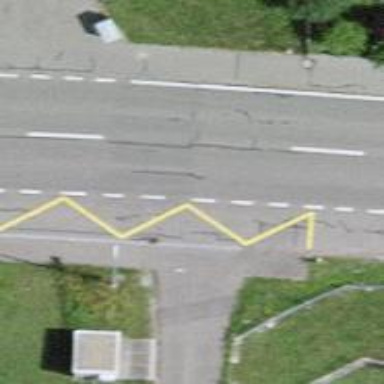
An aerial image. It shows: Bus stop with platform for public transport.